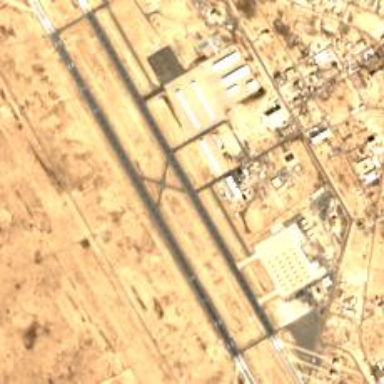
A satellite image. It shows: Runway at airport.